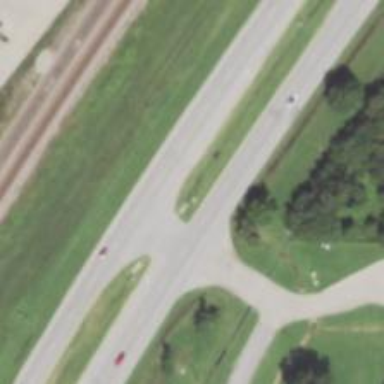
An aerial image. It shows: Primary highway with expressway characteristics.